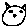
Label: cat